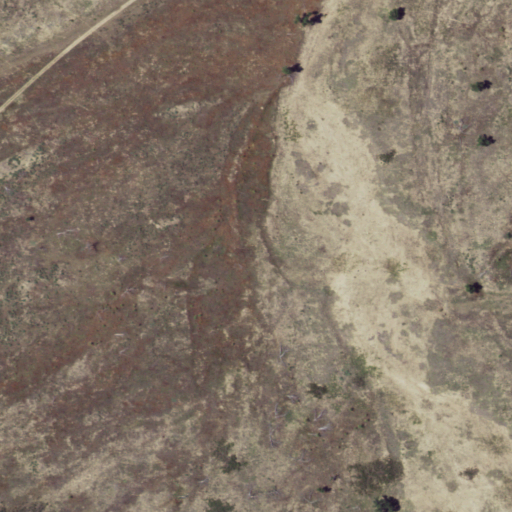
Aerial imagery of plain(s) in Kansas named Pasture Number Fortyfour containing grassland, cultivated crops, shrub, and open development